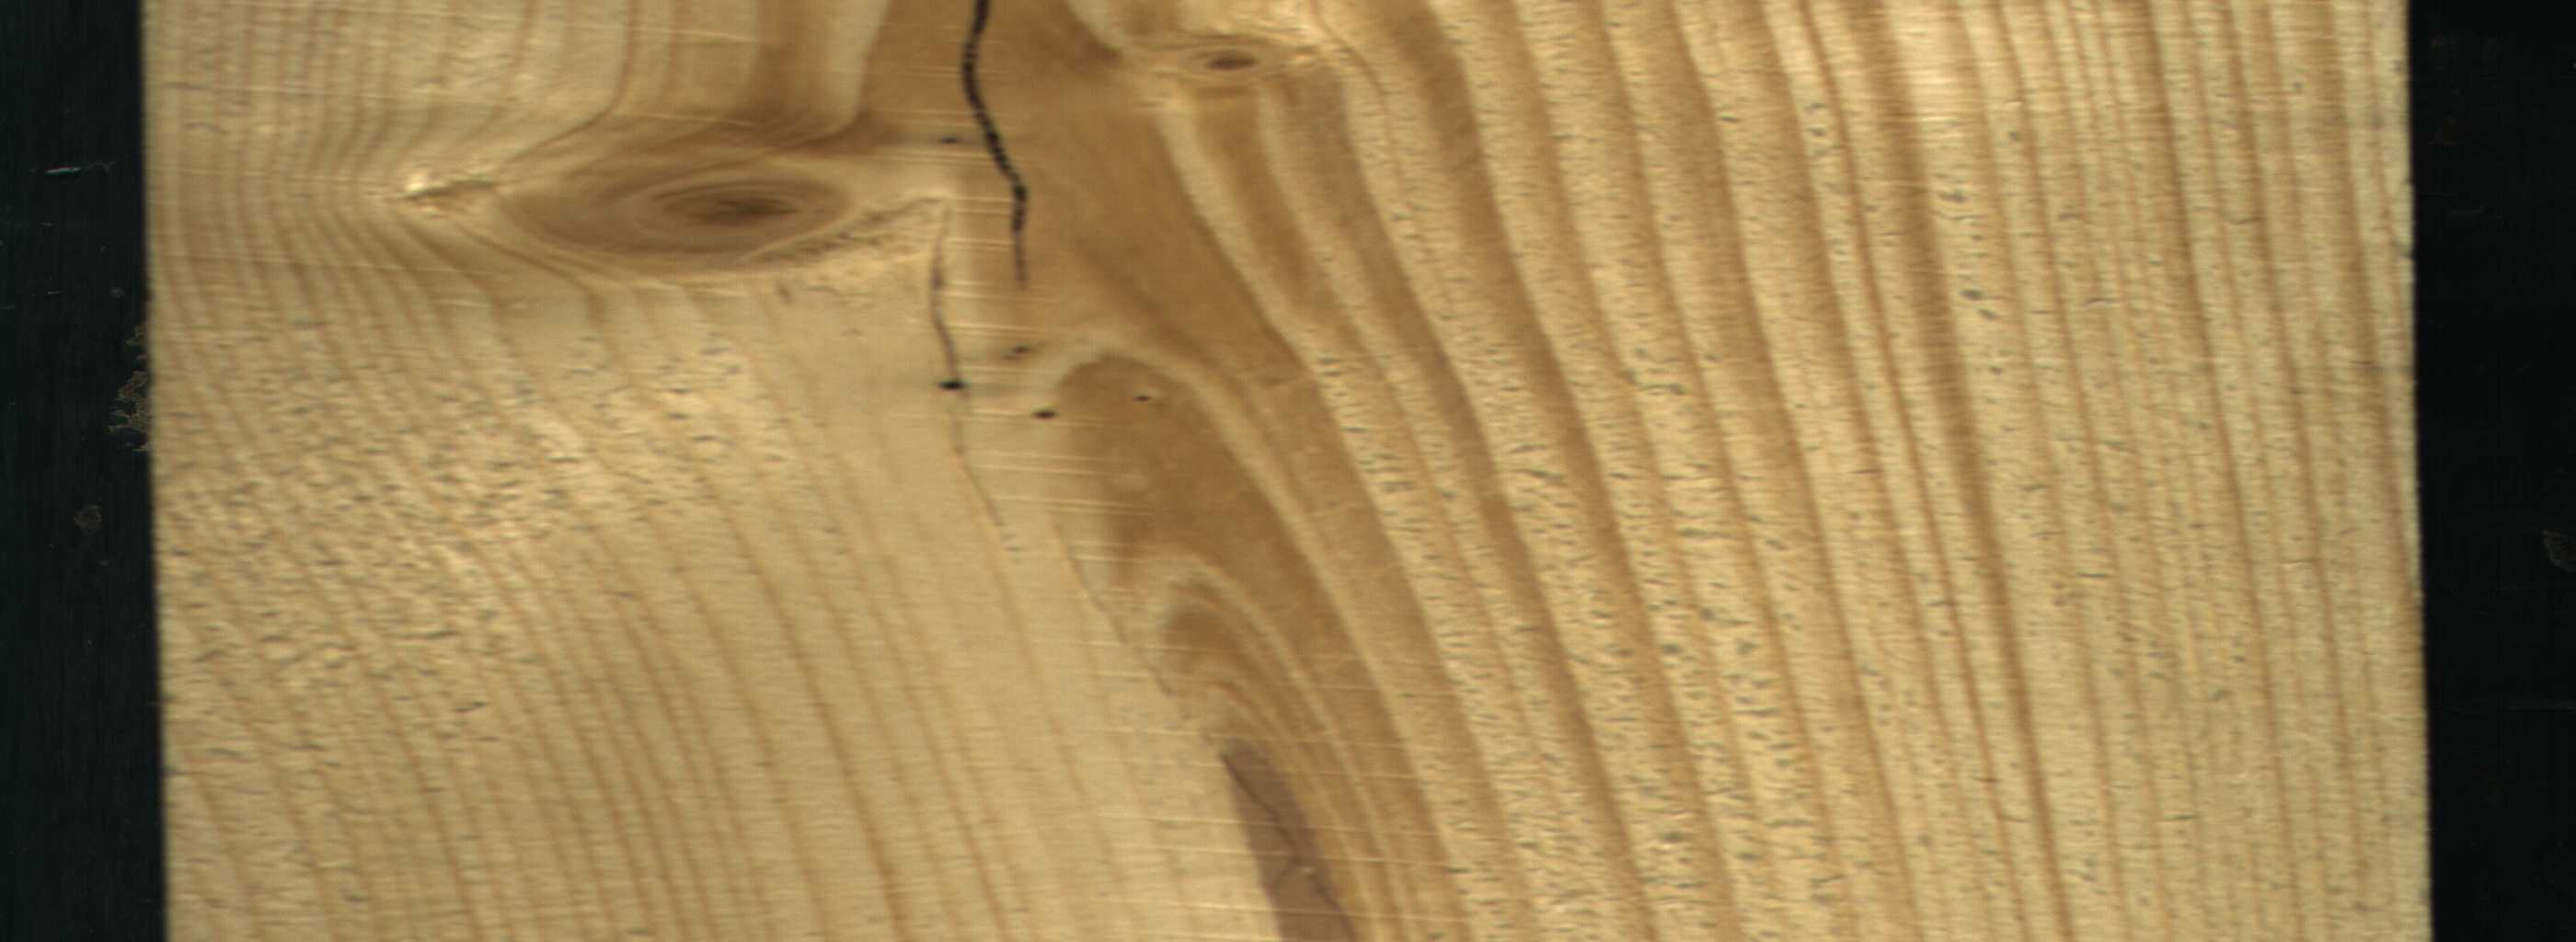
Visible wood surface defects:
Marrow
Crack
Dead_Knot
Dead_Knot
Dead_Knot
Dead_Knot
Live_Knot
Live_Knot
Live_Knot
Live_Knot